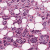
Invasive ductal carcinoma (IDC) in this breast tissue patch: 1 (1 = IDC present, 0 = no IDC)